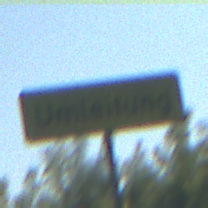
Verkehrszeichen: Umleitungsankuendigung
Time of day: MorningAfternoon
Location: Outdoor (Nature)
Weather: Clear
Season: NotSpecified
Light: Natural